Question: I'm still a newbie in LIBGDX :( I'm trying to search google but I can't find tutorials. In my application i'm trying not to use textures, but ShapeRenderer.
I'm making a curve with this code:
'''
Gdx.gl10.glLineWidth(10);
render_shape.begin(ShapeType.Line);
render_shape.setColor(1, 1, 0, 1);
render_shape.curve(10, 500, 30, 40, 50, 60, 300, 100, 30);
render_shape.end();
'''
And my curve looks like that:

For example I want to see Toast message when user click on this Curve. How can I do it?
I was thinking about getting all points from the curve and compare it with touch X and Y, but I don't know how to get points from this curve.
Thanks for helping!
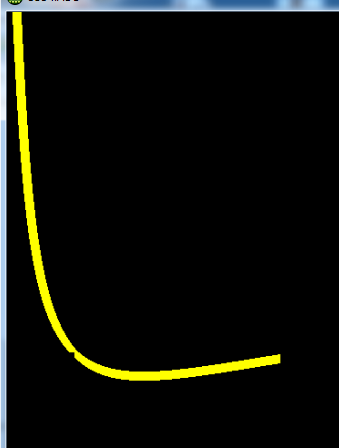
Answer: If you want to go through with determining the clicked point color you could do something like this:
'''
Pixmap pixmap;
void getScreenShot(){
Gdx.gl.glPixelStorei(GL10.GL_PACK_ALIGNMENT, 1);
pixmap = new Pixmap(Gdx.graphics.getWidth(), Gdx.graphics.getHeight(), Pixmap.Format.RGBA8888);
Gdx.gl.glReadPixels(0,0, Gdx.graphics.getWidth(), Gdx.graphics.getHeight(), GL10.GL_RGBA, GL10.GL_UNSIGNED_BYTE, pixmap.getPixels());
}
/**
* Gets the RGB values of the clicked pixel
*
* @param screenX
* X clicked position
* @param screenY
* Y clicked position
* @return Vector3f of the RGB values.
*/
private Vector3 getRGBValues(int screenX, int screenY) {
float newY = Gdx.graphics.getHeight() - screenY; //if using y up, you need to convert it to y up from a y down since by default all of the clicked cordinates are in a y down system
int value = colorMap.getPixel((int) screenX, (int) newY);
int R = ((value & 0xff000000) >>> 24);
int G = ((value & 0x00ff0000) >>> 16);
int B = ((value & 0x0000ff00) >>> 8);
return new Vector3(R, G, B);
}
'''
This code assumes that the camera has not been zoomed and has not been moved. If either of these conditions are not met some code must be added to account for camera movement and zooming.
So you would first have to call the getScreenShot() method and then the getRGBValues with the clicked coordinates as the parameters. From these RGB values if it is the same as the line you are drawing you know that the user did in fact click the line. If not, then the user did not click the line. I am not sure how performance friendly this method is... but it should be a method